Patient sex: M
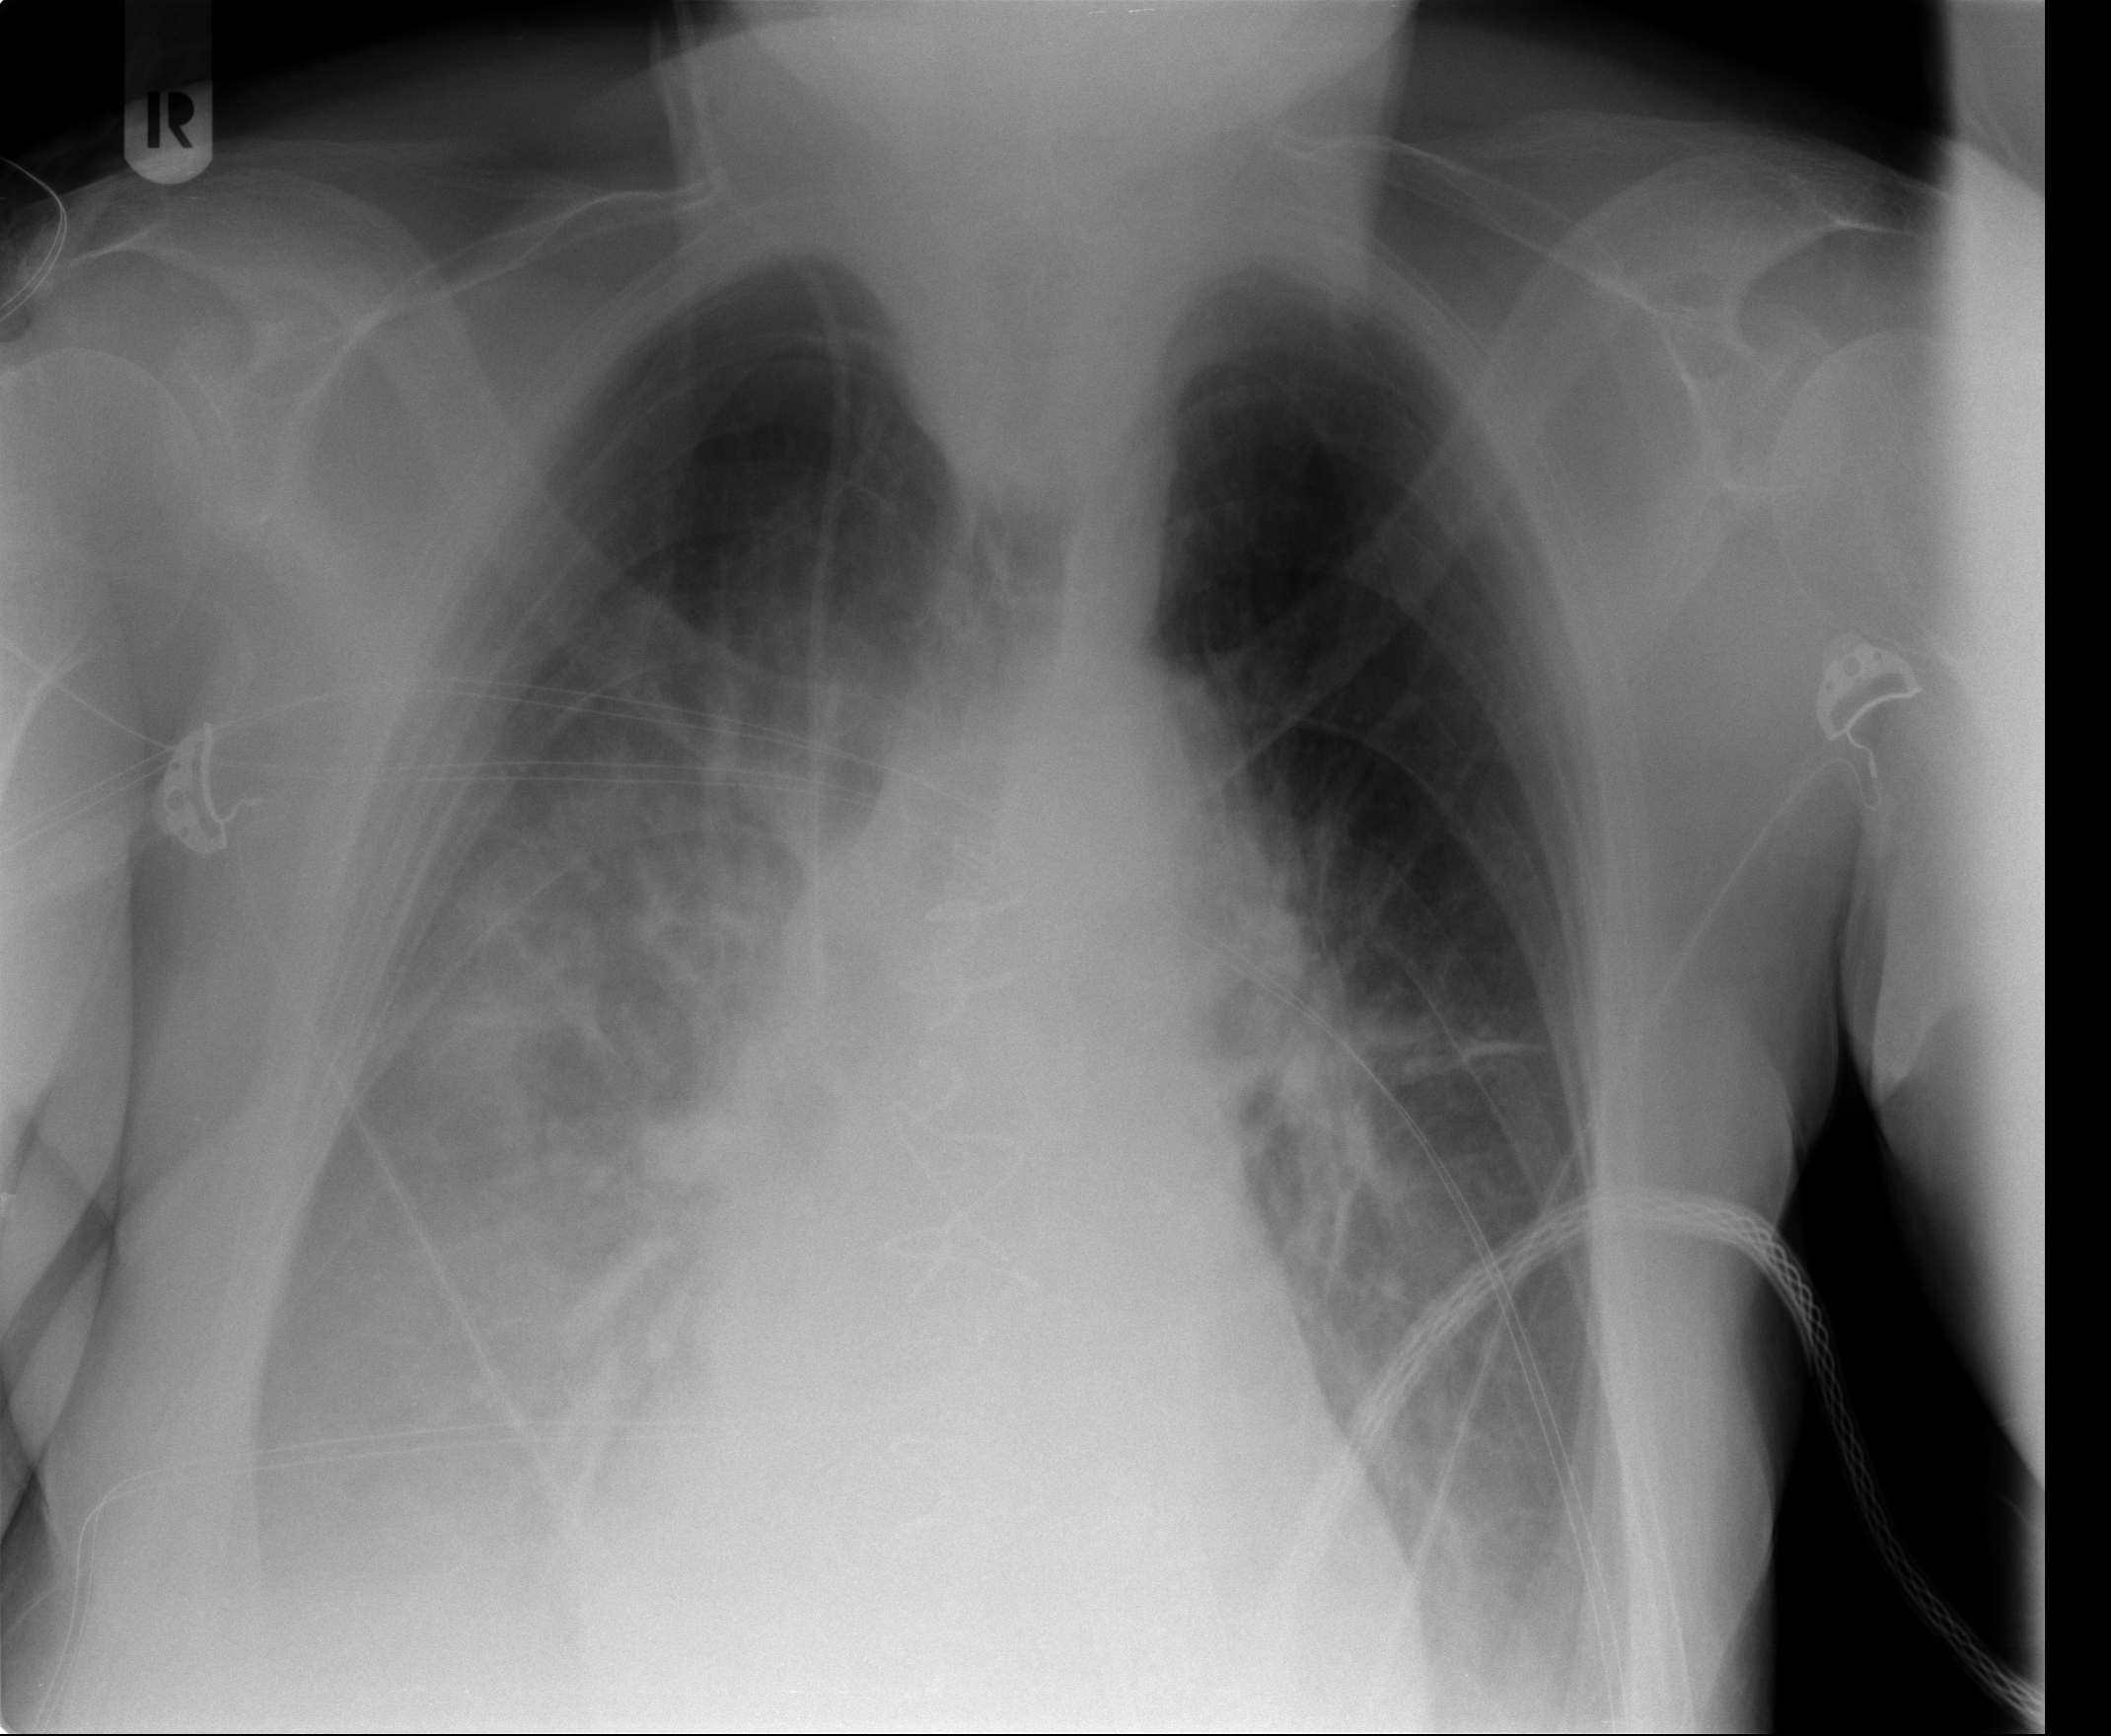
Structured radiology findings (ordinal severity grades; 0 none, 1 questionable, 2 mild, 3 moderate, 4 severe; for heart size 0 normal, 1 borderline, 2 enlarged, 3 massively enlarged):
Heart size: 2
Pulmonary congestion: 3
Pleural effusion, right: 2
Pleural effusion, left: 2
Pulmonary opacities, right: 2
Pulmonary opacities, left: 2
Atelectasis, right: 2
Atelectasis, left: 2